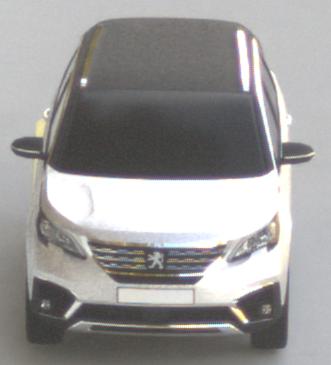
Make: Peugeot
Model: 5008 1.2 PureTech 130 Active
Detailed model: 5008 (II) (03/17 - 09/20)
Model produced from: 2017/03
Model produced until: 2018/07
Doors: 5
Color: white
Road condition: dry road
Daytime: morning or afternoon
Contrast: medium contrast